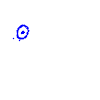
Particle: proton